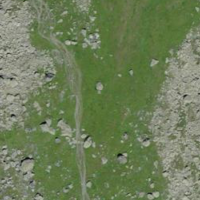
EUNIS habitat code: 26
Species observed at this site:
Marmota marmota